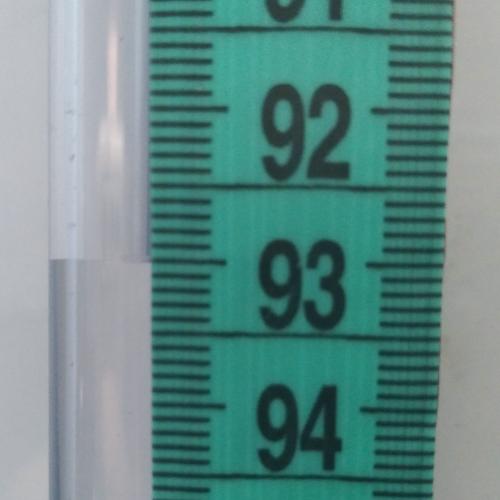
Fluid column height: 93.0 cm